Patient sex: M
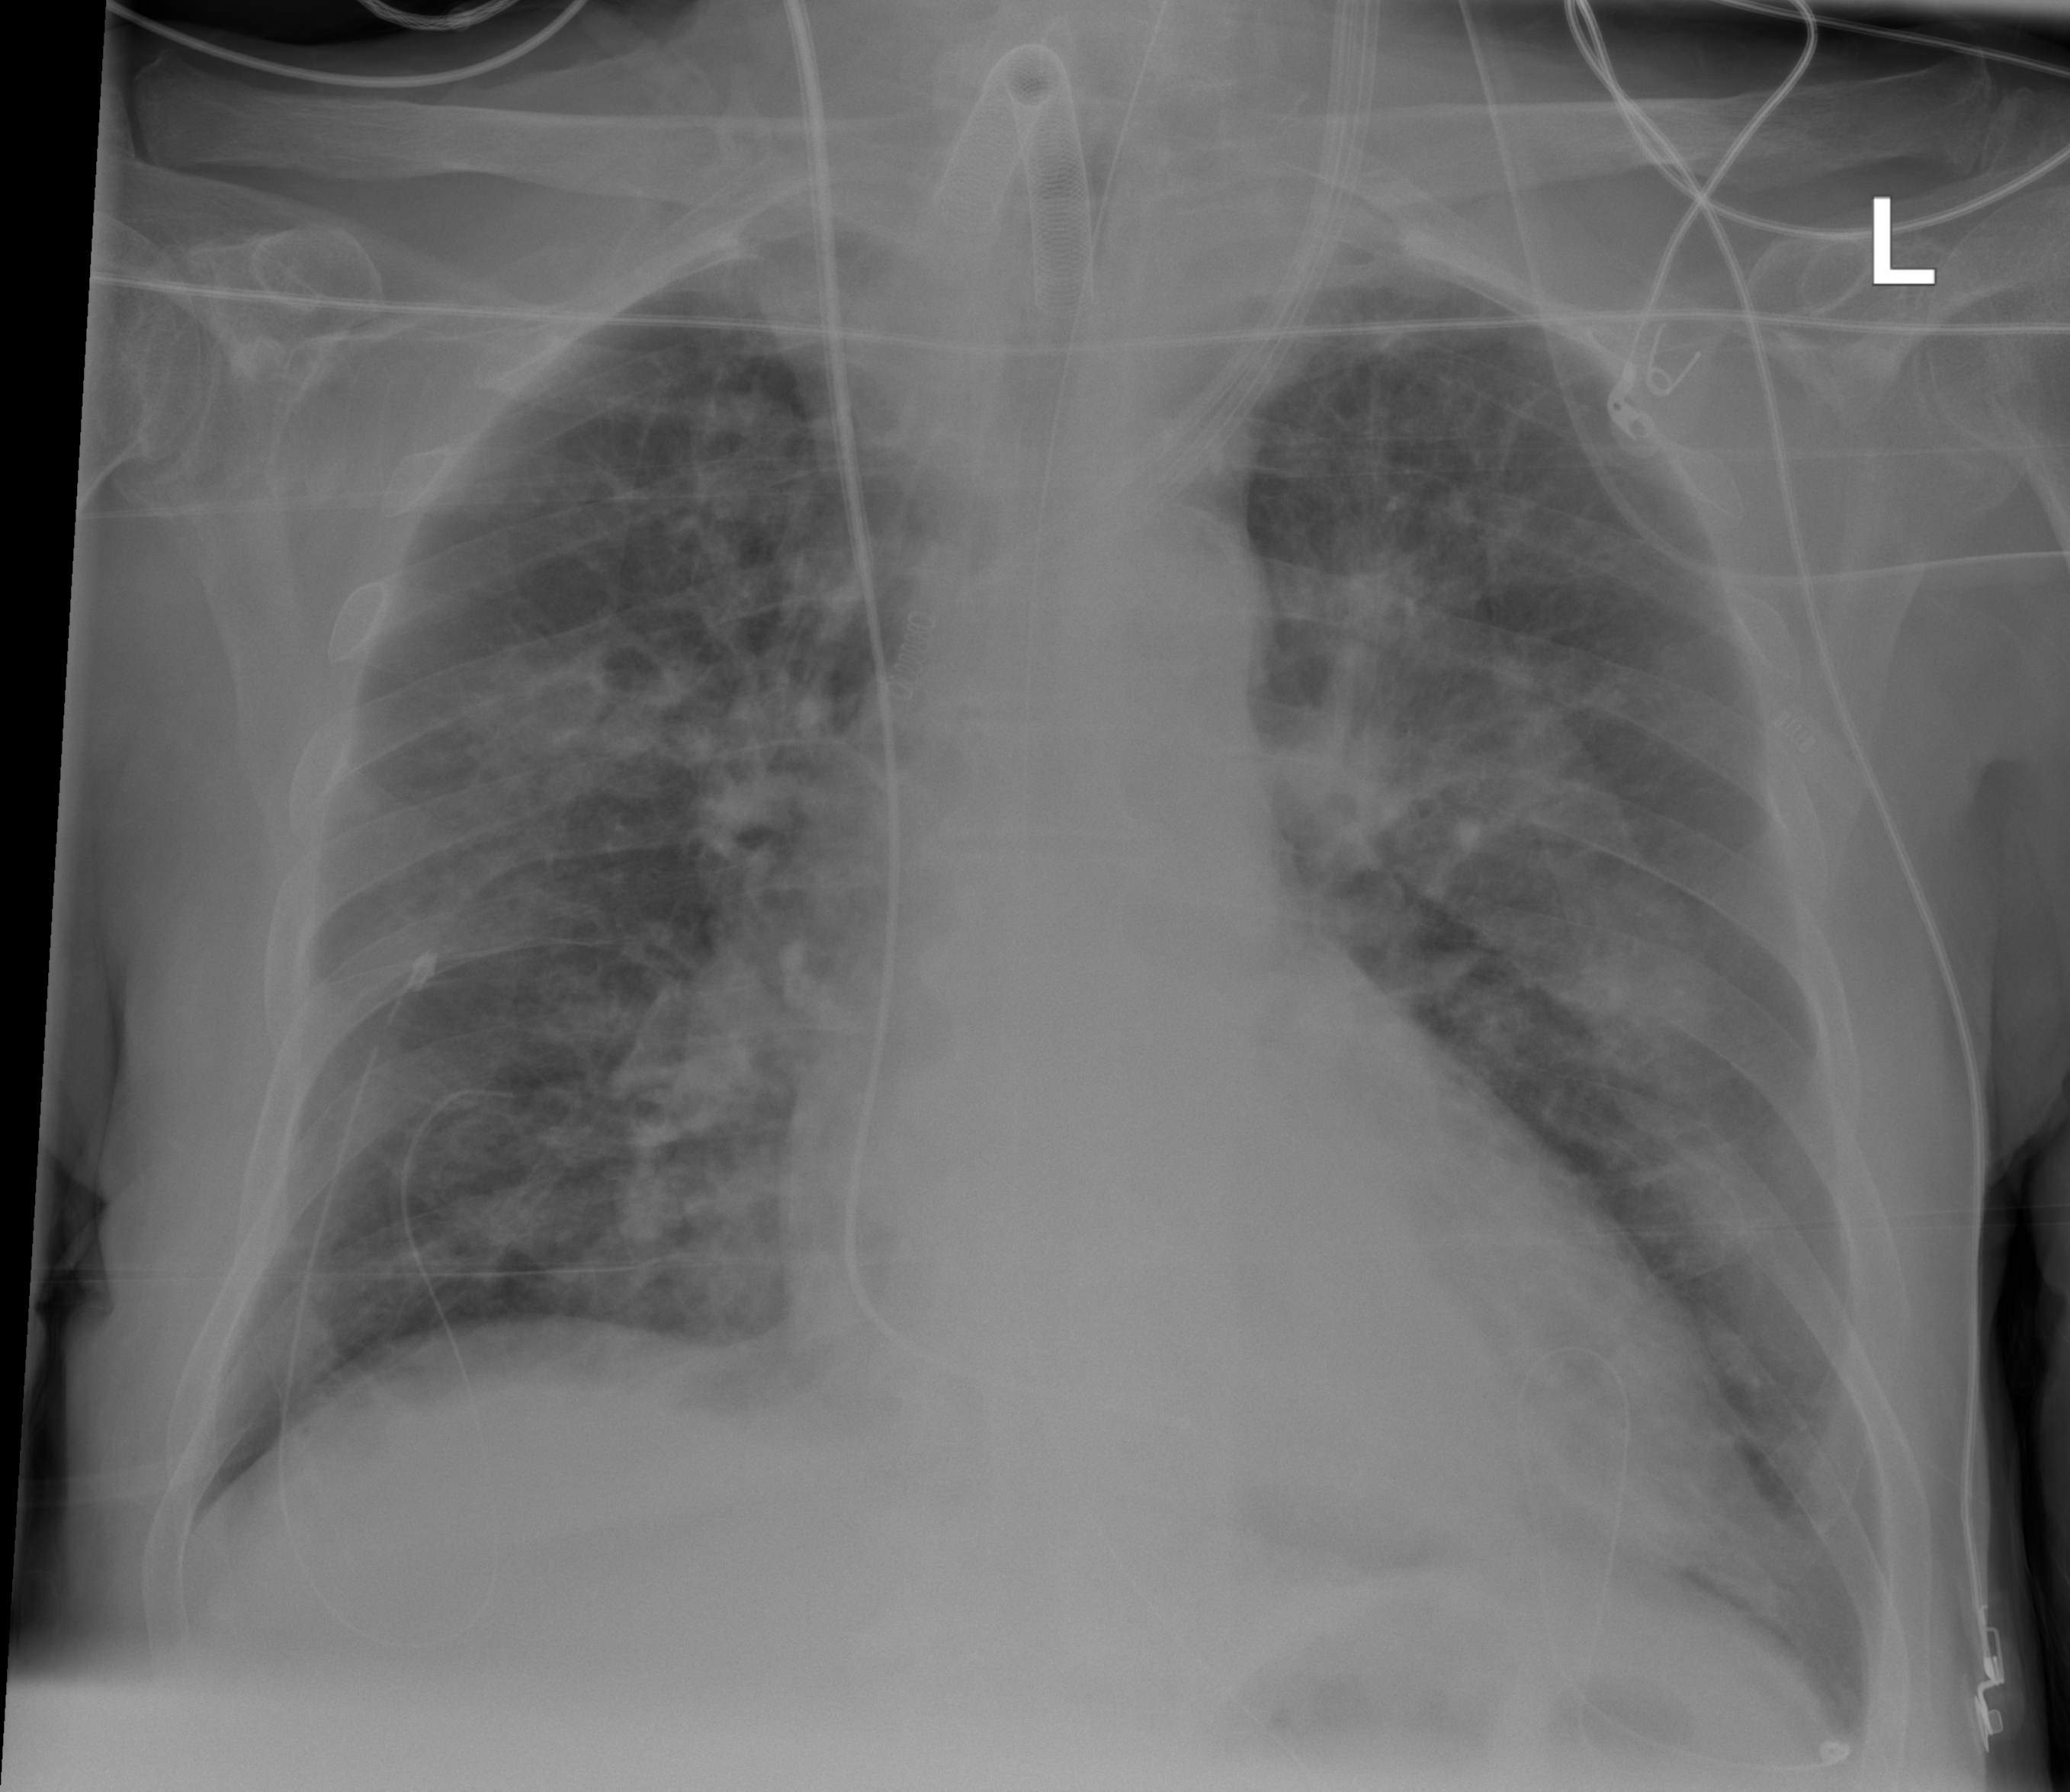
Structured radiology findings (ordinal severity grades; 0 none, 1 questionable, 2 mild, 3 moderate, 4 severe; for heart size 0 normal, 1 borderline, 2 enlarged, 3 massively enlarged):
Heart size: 1
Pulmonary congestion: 2
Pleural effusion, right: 0
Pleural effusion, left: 0
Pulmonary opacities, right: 3
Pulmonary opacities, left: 2
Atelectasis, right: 2
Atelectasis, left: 1